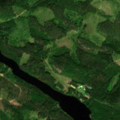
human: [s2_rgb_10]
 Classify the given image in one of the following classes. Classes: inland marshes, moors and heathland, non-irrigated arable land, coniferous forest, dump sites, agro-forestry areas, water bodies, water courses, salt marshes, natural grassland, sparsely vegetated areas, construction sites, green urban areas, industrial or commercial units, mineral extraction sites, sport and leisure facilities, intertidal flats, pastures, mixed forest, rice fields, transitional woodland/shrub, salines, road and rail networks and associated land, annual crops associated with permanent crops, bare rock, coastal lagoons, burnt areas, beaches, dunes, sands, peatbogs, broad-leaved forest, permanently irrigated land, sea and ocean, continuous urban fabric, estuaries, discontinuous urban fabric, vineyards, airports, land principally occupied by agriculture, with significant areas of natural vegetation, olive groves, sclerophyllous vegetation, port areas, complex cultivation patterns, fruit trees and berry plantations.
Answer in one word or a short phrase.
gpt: mixed forest, transitional woodland/shrub, water bodies